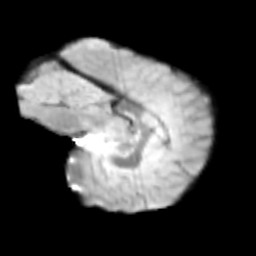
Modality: T2w
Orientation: sagittal
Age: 11
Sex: male
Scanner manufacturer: siemens
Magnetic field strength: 3 T
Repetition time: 3.8 s
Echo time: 0.07 s